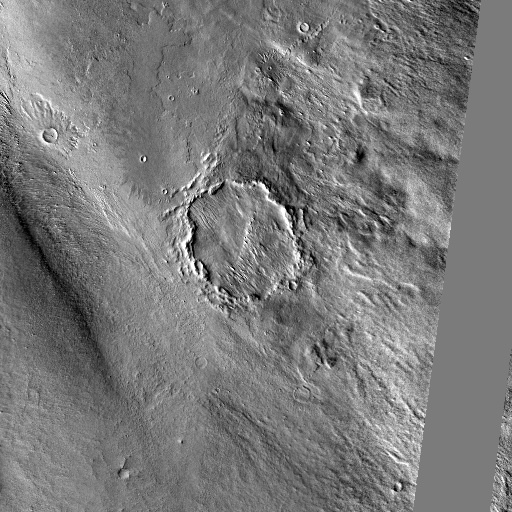
Crater classes present: Background, Other, Layered, Buried